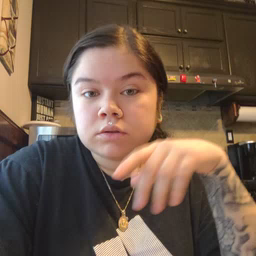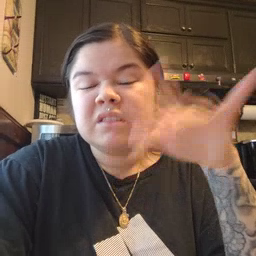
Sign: yucky